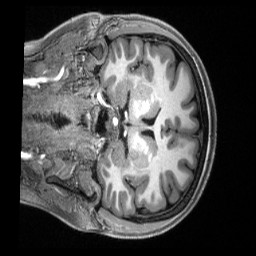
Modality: T1w
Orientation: coronal
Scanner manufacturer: siemens
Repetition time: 2.5 s
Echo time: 0.00231 s